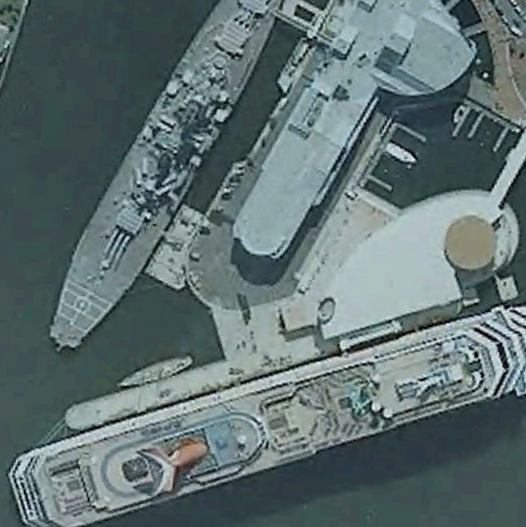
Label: Megayacht